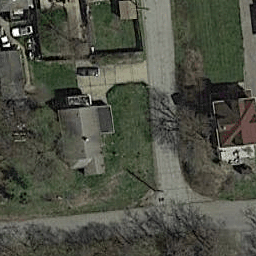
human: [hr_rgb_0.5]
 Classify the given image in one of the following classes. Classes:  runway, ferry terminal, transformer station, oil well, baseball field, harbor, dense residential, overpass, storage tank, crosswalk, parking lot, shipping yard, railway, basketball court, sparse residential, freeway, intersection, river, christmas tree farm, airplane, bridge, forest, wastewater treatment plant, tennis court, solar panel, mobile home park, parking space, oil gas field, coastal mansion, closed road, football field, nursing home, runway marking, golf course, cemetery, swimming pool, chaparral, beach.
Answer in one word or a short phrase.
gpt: sparse residential